Question: I've been banging my head with this for hours, I saw a couple example with INDIRECT and some that even had FILTER containing INDIRECT, which is exactly what I'm trying to do, but for a reason I don't know, it's not working.
I'm trying to do the following:
'''
=FILTER('Form Responses 1'!D2:F, ('Form Responses 1'!D2:D=TODAY())+(ISBLANK('Form Responses 1'!E2:E)=FALSE()))
'''
But I want to divide it into 2 part, one cell (F1) will contain the second argument:
'''
('Form Responses 1'!D2:D=TODAY())+(ISBLANK('Form Responses 1'!E2:E)=FALSE())
'''
And the second cell will contain the whole formula using it, like this:
'''
=FILTER('Form Responses 1'!D2:F, INDIRECT(F1))
'''
What I get is an error:
> "FILTER has mismatched range sizes. Expected row count: 116. column count: 1. Actual row count: 1, column count: 1."
Any idea? I've attached a photo to further explain.
[]
BTW, the weird language is Hebrew
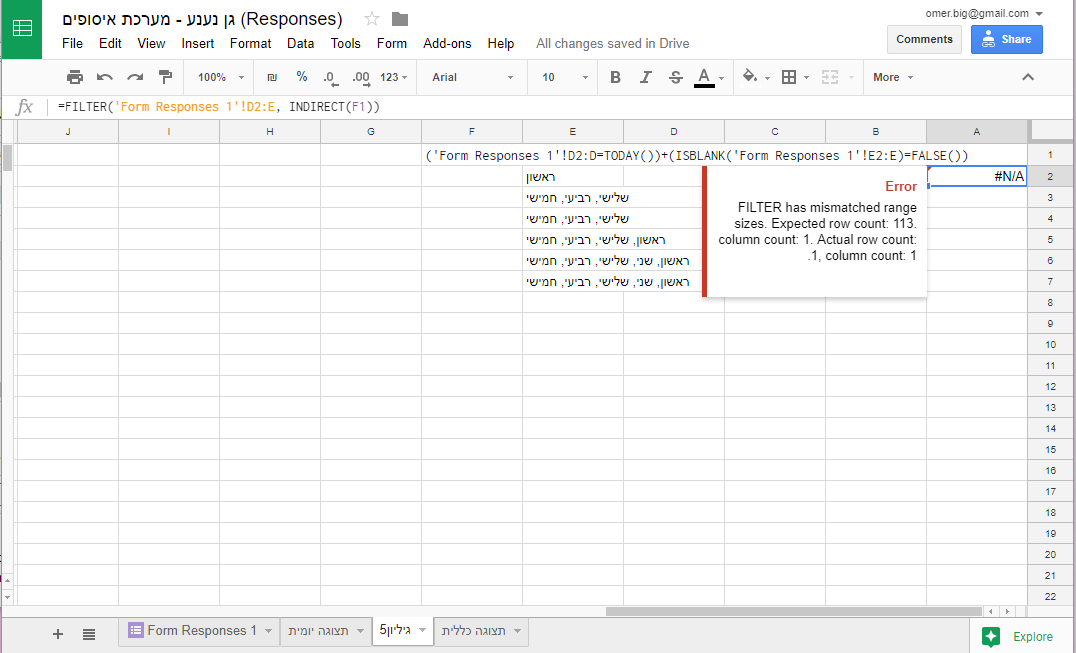
Answer: # Short answer
The Google Sheets spreadsheet engine is not able to evaluate a text as a formula. Related question: <URL>
# Extended answer
The problem is with '=FILTER('Form Responses 1'!D2:F, INDIRECT(F3))' and according to the screenshot, is because F3 is a blank cell, so 'INDIRECT(F3)' returns and error instead of the required argument.
It looks that instead of F3, you want to use F1 which contains:
'('Form Responses 1'!D2:D=TODAY())+(ISBLANK('Form Responses 1'!E2:E)=FALSE())'
...but the above text is not a proper argument for INDIRECT as it requires text in the form of cell or range address.
It's worth noting that the Google Sheets spreadsheet engine doesn't have a function to evaluate text as formulas. INDIRECT is only able to return a cell or range (multiple cells) reference.